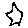
Label: hexagon